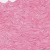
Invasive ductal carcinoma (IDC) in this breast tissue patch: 0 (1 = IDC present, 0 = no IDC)